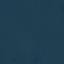
Land use / land cover class: SeaLake